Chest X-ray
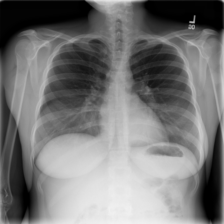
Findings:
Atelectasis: negative
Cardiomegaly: negative
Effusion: negative
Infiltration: negative
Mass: negative
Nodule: negative
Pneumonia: negative
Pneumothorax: negative
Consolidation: negative
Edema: negative
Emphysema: negative
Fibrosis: negative
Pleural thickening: negative
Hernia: negative